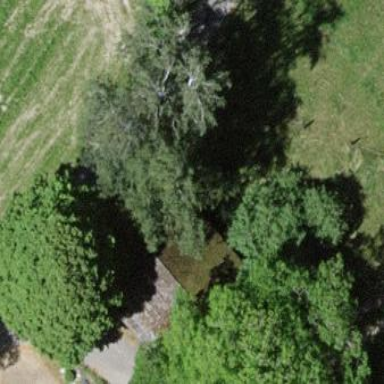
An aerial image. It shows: Rural barn.